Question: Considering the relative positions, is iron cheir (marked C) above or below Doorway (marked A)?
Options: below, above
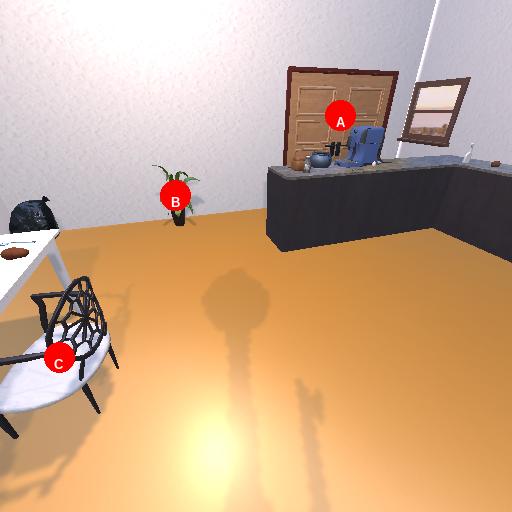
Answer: below